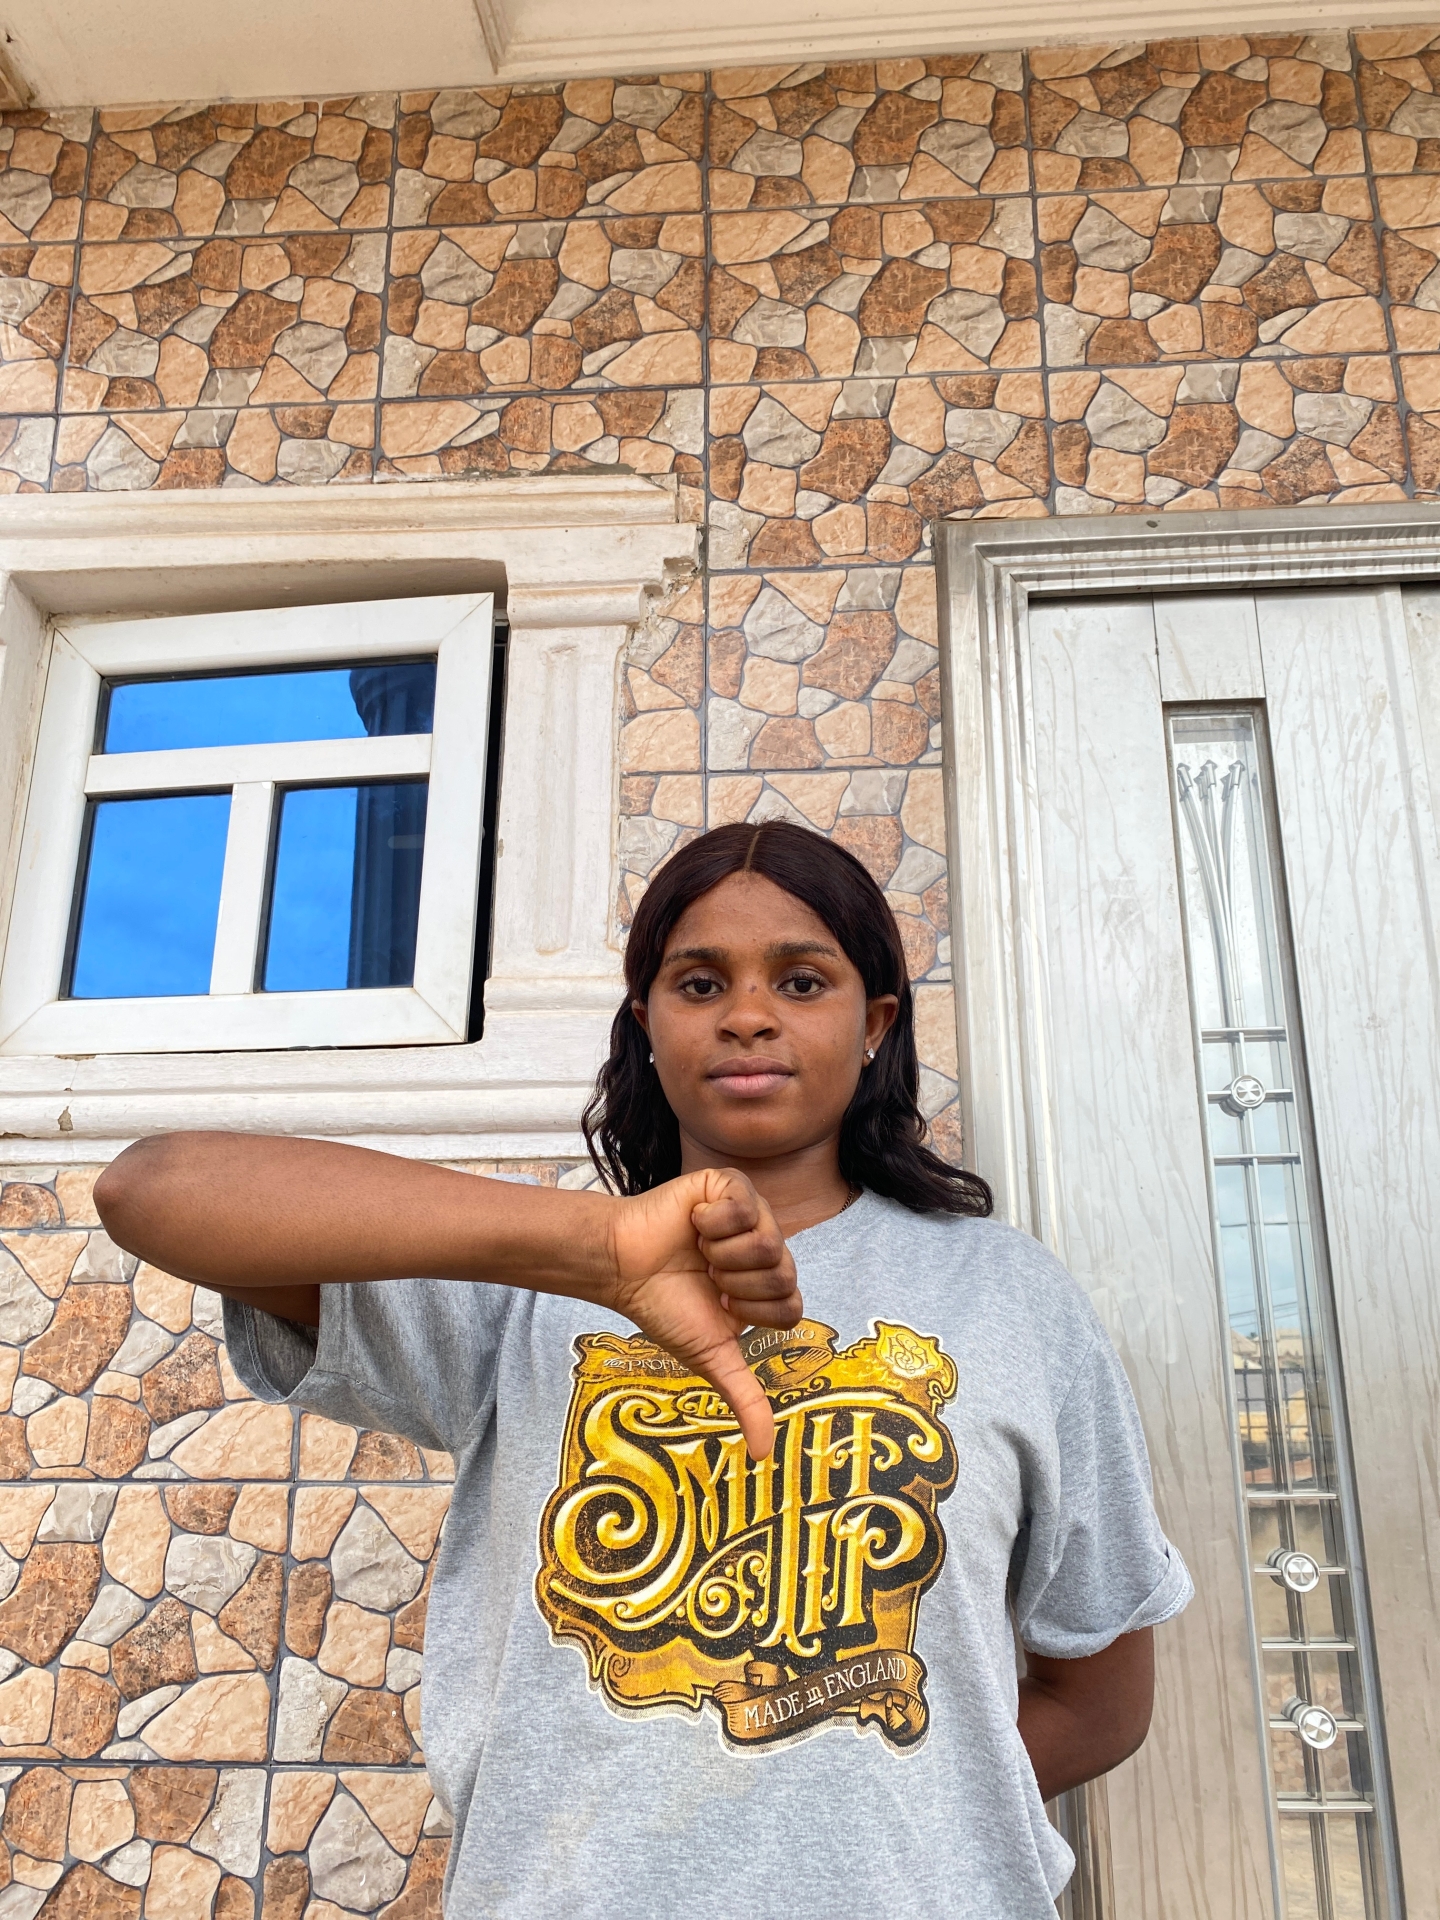
Label: clear